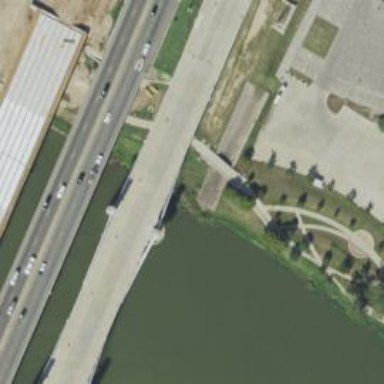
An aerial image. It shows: There is secondary road bridge with frontage road.